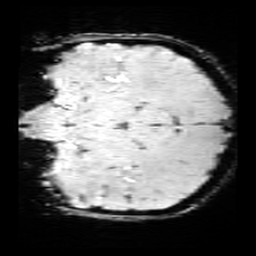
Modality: SWI
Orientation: coronal
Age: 11
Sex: male
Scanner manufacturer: siemens
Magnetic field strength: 3 T
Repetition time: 0.027 s
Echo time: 0.02 s